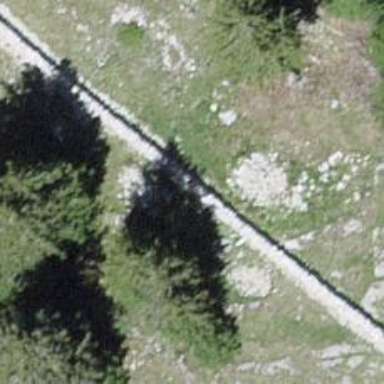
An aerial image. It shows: Wall is shown in the image.